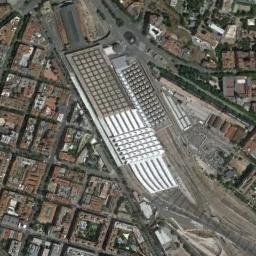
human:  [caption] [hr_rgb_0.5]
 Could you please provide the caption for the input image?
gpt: The railway station has some railways and a big white building and the railway station is surrounded by a residential area .

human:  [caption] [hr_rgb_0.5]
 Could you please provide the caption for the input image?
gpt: Numerous buildings of different shapes and sizes are beside the railway station .

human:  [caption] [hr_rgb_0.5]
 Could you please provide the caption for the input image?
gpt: There is a fully equipped railway station in the city .

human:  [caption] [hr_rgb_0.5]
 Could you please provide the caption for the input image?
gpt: The railway station is next to some buildings and trees .

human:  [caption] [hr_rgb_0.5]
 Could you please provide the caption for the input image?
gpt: There are many brown buildings around the railway station .